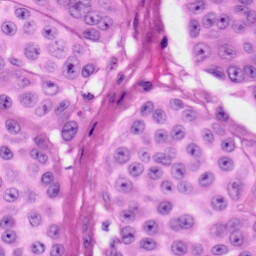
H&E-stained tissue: Skin